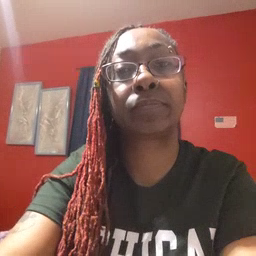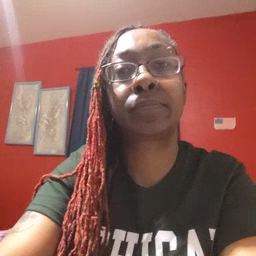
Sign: give